Question: The icon that IntelliJ (v11.1) usually shows next to Java classes is a blue circle with a C. But for one of my classes this icon has a small "x" in the top left corner. This particular class is in a package with another class, which has just the usual C in a blue circle.
In case it matters, I'm using a Mac.
The class in question is .

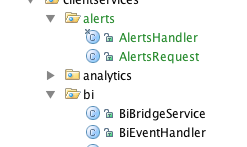
Answer: This icon shows that the , it can be changed in 'Settings' ('Preferences' on Mac) | 'Compiler' | 'Excludes'.